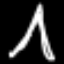
Label: The Eiffel Tower